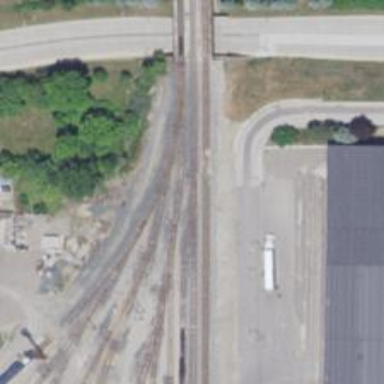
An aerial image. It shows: Railway track.